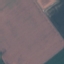
Land use / land cover class: AnnualCrop